Interaction volume radius: 5 \u00c5
Interaction volume height: 20 \u00c5
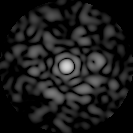
Disorder parameter: 0.7895